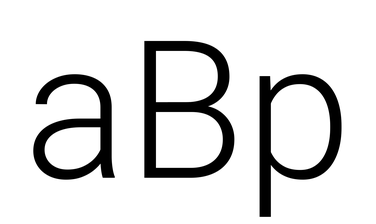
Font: Roboto_Light